A spectrogram of one vibration snapshot from a rotating bearing is shown (time on one axis, frequency on the other). What is the most likely bearing condition (normal, inner_race, outer_race, ball)?
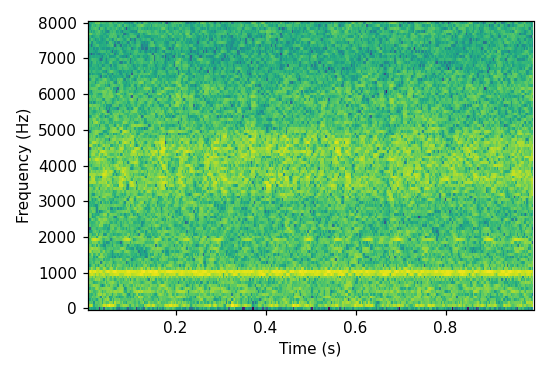
Answer: normal